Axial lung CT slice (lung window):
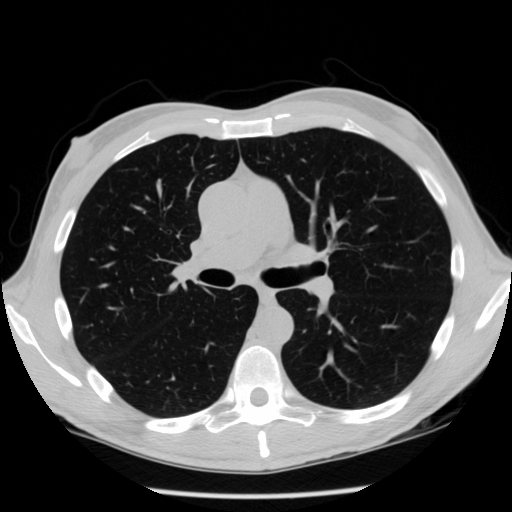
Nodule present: no